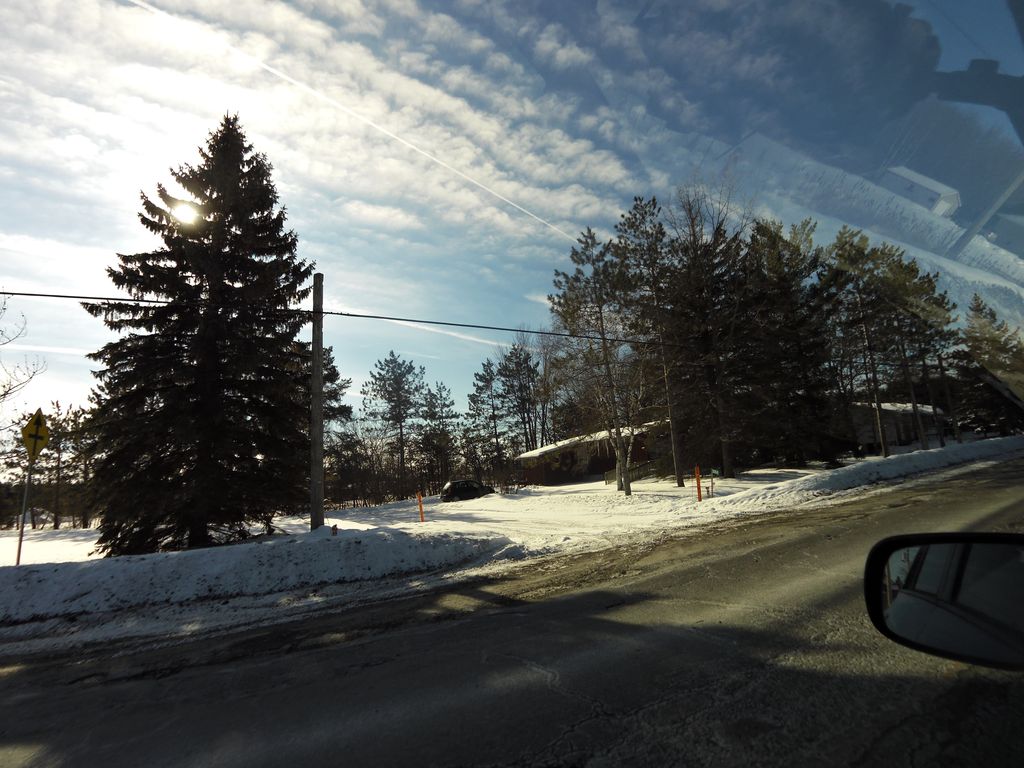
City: ottawa-gatineau